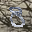
Label: 8